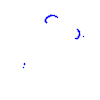
Particle: kaon